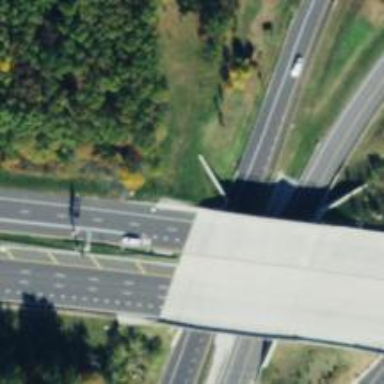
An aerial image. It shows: Trunk link highway bridge.